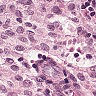
Metastatic tissue present: no